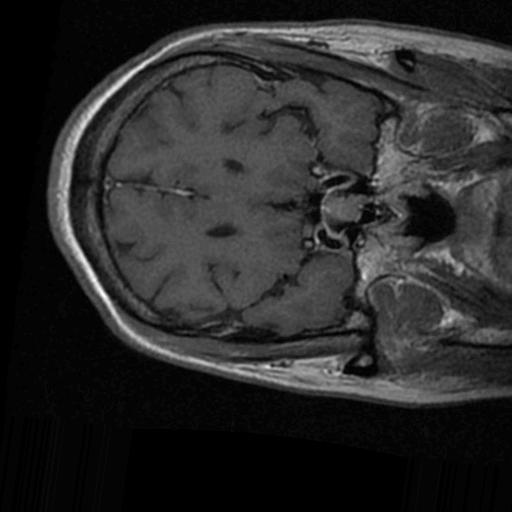
Label: brain_tumor